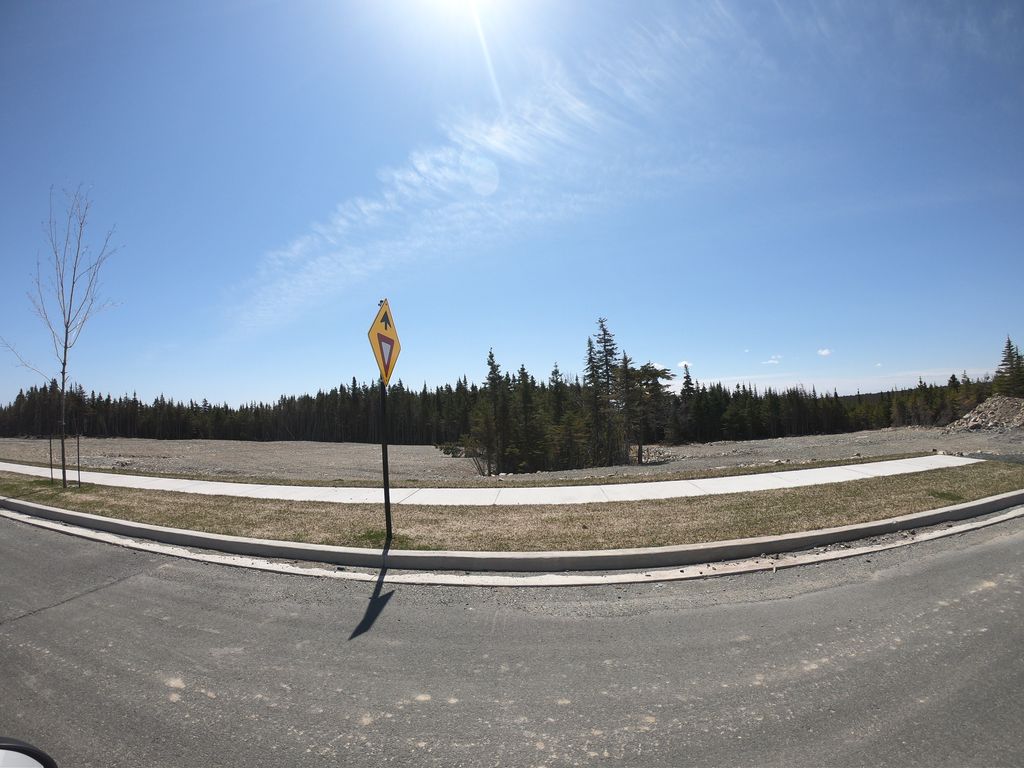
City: st_johns